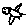
Label: bird